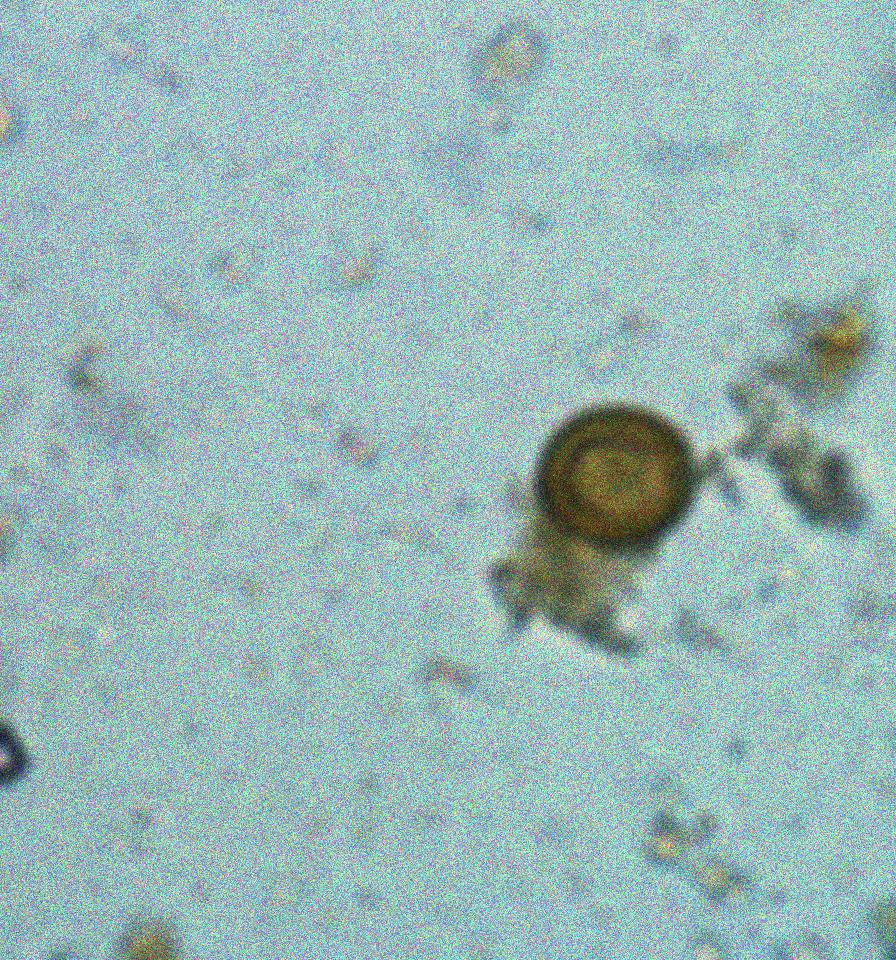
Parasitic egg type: Taenia spp. egg